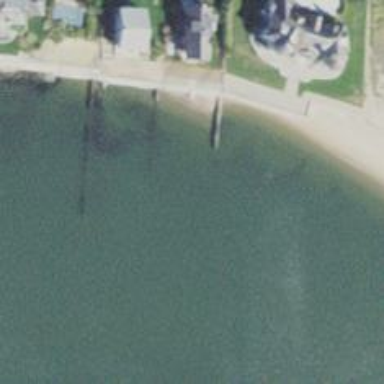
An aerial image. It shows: Breakwater structure.